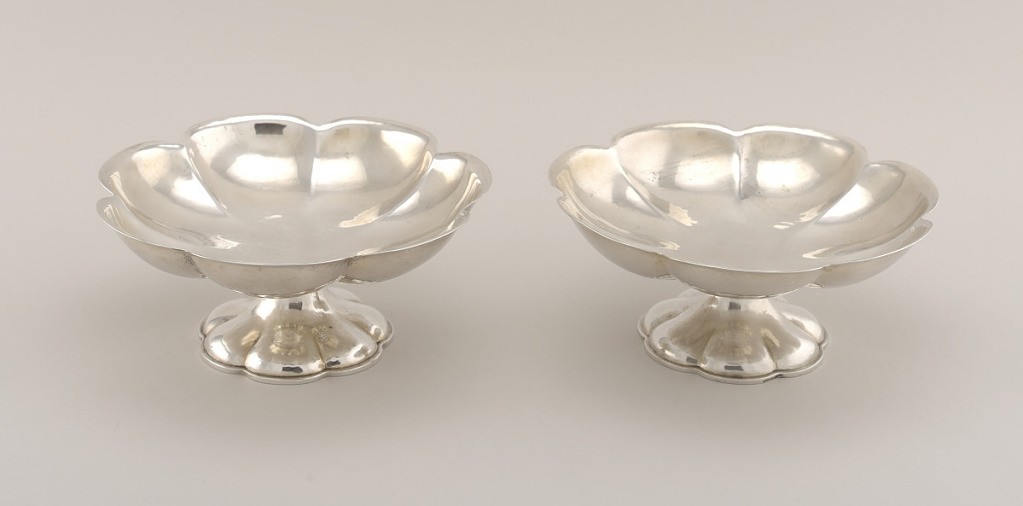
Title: A Pair of Dishes
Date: late 19th–early 20th century
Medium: silver
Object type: dishes
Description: Seven-lobed bowl with slight rim on high lobed spread foot.